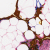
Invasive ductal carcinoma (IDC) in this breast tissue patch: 0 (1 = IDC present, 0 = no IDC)